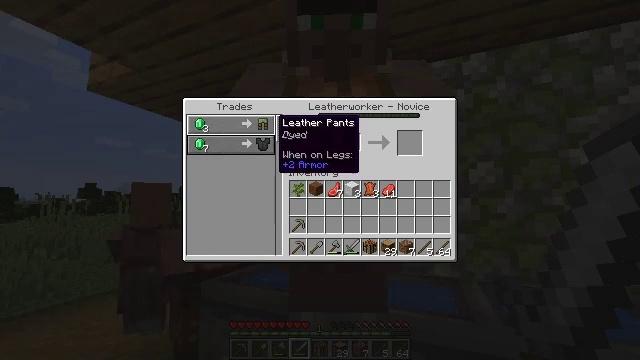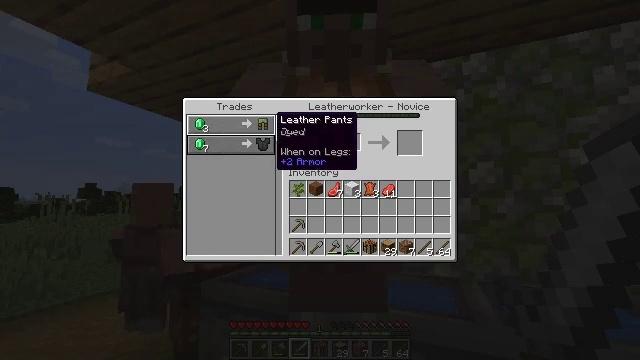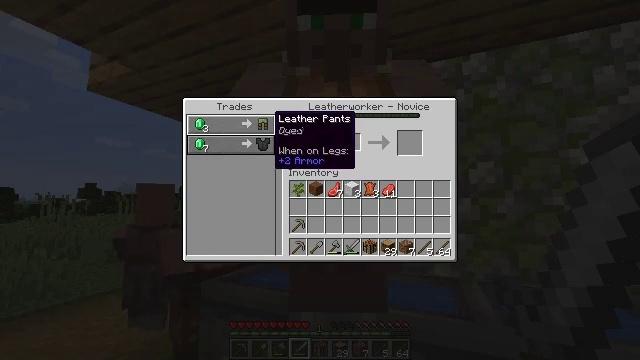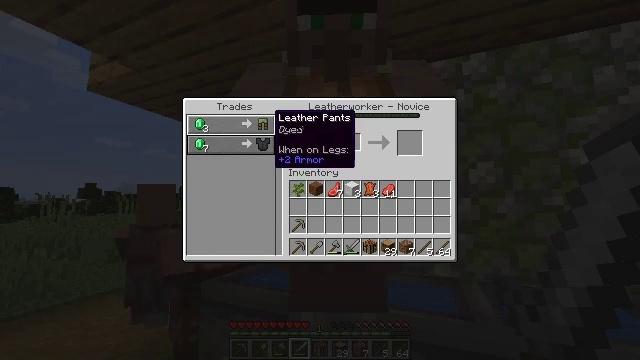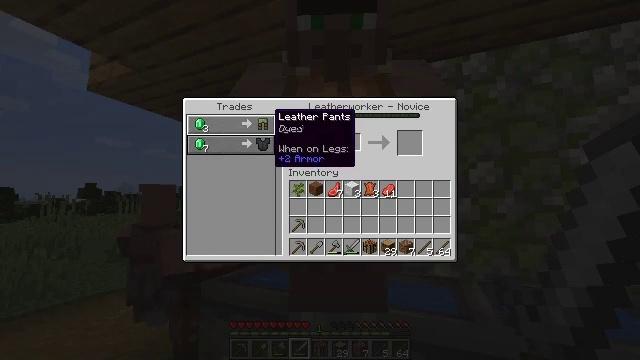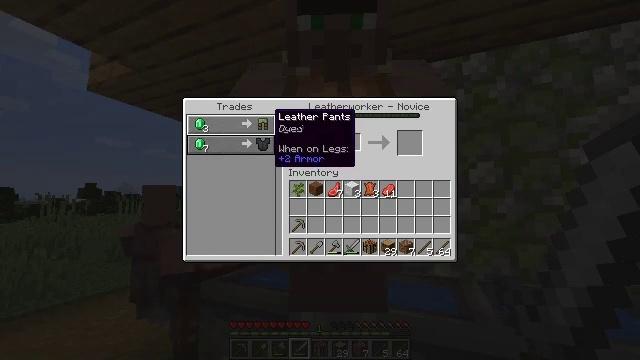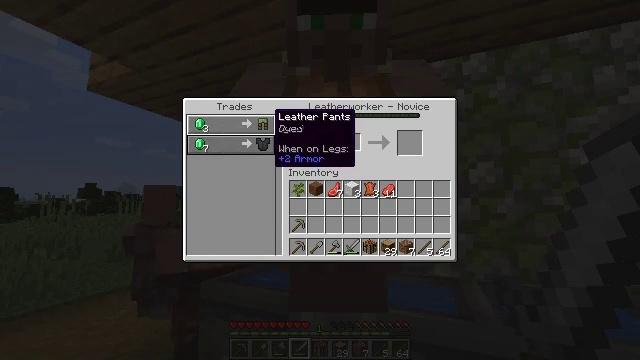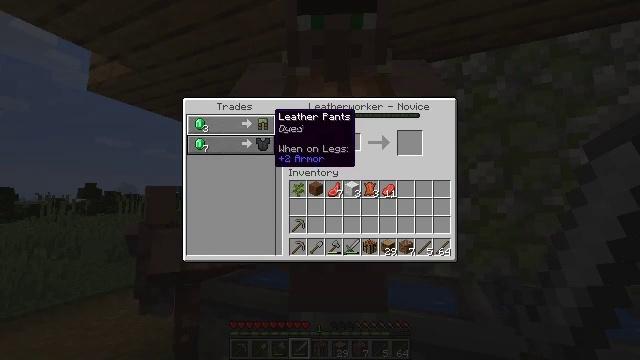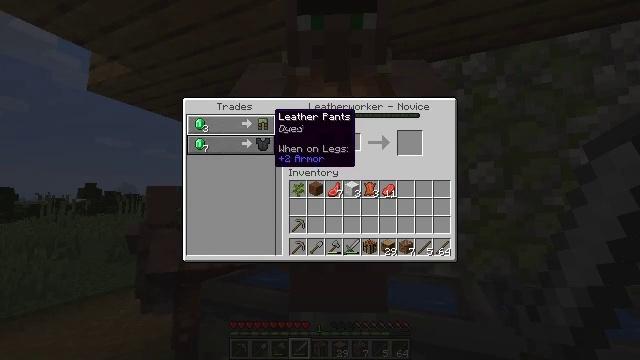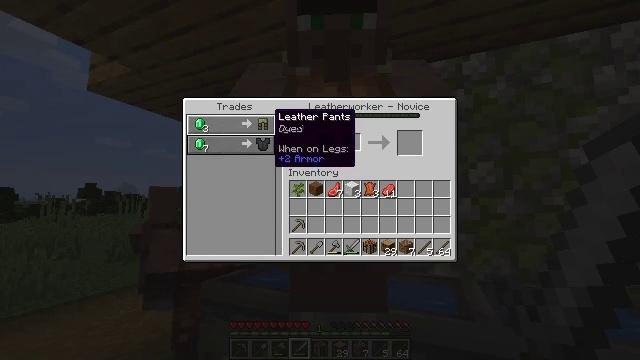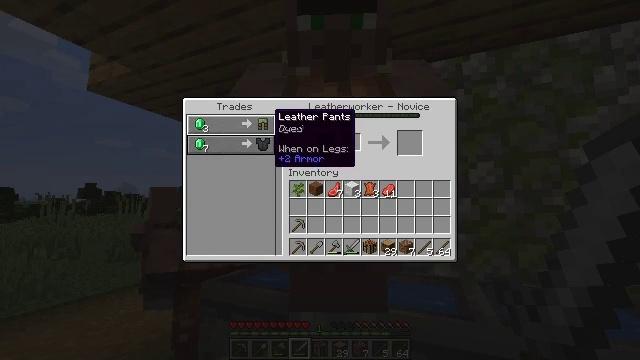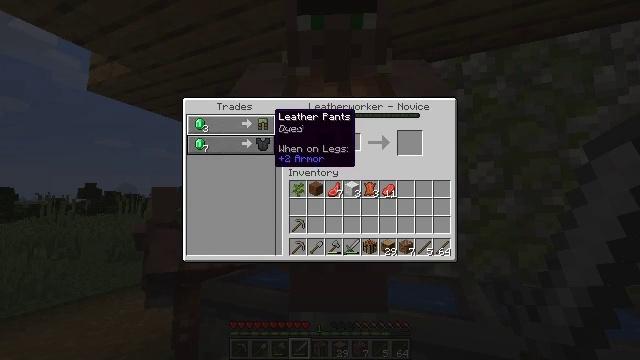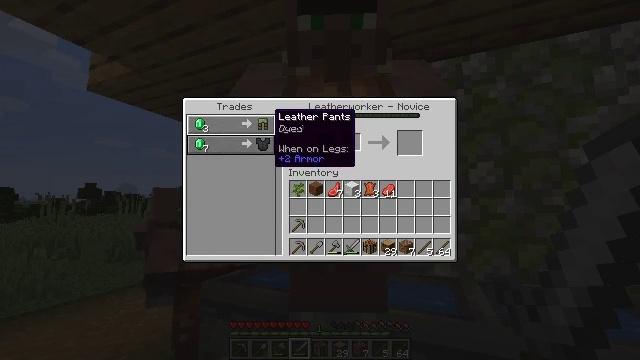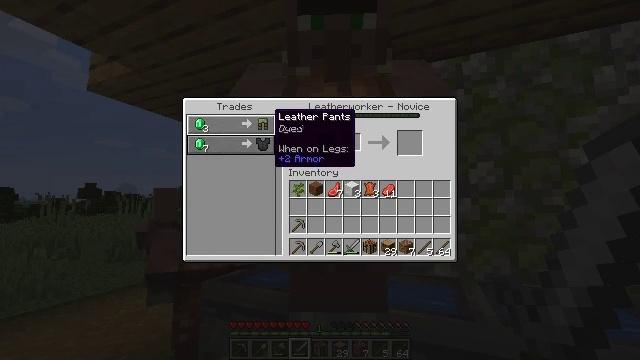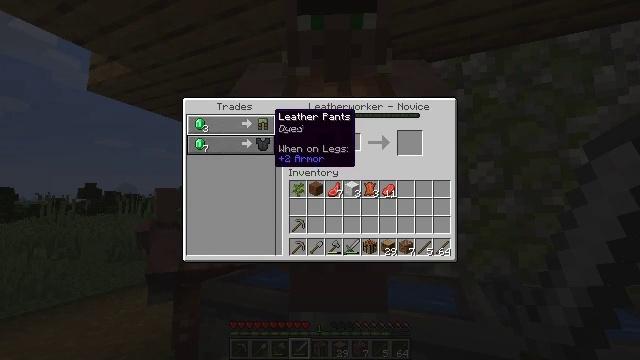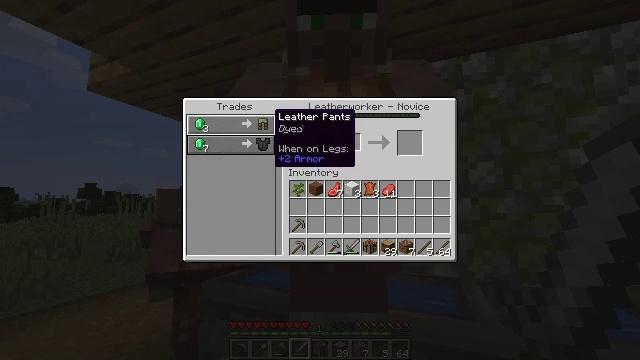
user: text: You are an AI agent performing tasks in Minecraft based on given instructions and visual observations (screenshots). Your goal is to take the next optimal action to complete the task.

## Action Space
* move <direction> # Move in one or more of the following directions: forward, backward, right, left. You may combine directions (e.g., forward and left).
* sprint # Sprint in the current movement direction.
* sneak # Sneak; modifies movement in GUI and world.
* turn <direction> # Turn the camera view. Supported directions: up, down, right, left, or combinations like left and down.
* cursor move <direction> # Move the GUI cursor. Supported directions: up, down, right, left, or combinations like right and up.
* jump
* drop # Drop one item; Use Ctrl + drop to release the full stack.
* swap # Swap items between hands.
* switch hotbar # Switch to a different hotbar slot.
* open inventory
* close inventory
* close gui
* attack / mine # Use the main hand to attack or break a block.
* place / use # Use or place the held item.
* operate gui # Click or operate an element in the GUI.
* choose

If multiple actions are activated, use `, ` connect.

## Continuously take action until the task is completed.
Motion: motion action
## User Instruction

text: Destroy the cauldron to put it in your inventory.
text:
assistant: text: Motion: no_op
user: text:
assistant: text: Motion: no_op
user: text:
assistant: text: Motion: no_op
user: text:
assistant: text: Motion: no_op
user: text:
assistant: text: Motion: no_op
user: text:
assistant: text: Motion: no_op
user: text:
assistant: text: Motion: no_op
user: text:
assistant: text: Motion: no_op
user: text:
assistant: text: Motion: no_op
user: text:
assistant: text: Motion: no_op
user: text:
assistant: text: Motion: no_op
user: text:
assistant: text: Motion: no_op
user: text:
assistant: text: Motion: no_op
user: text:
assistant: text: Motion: no_op
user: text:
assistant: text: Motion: no_op
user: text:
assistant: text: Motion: no_op
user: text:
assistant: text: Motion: cursor move left
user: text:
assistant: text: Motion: no_op
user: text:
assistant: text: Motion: no_op
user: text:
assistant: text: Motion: no_op
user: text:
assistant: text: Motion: no_op
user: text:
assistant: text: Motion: no_op
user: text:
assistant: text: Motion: no_op
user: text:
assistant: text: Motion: no_op
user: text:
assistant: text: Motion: no_op
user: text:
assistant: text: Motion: no_op
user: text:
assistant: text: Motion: no_op
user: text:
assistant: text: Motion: no_op
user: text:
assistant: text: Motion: no_op
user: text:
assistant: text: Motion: no_op